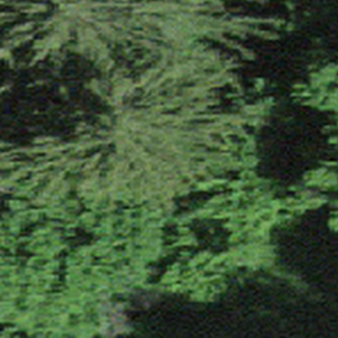
Label: other